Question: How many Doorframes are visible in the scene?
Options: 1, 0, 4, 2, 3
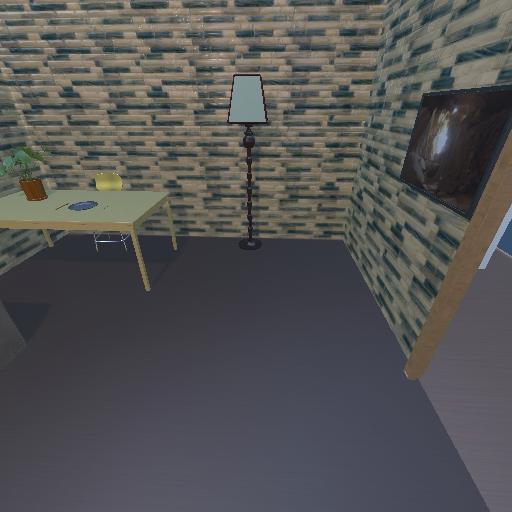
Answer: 1